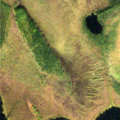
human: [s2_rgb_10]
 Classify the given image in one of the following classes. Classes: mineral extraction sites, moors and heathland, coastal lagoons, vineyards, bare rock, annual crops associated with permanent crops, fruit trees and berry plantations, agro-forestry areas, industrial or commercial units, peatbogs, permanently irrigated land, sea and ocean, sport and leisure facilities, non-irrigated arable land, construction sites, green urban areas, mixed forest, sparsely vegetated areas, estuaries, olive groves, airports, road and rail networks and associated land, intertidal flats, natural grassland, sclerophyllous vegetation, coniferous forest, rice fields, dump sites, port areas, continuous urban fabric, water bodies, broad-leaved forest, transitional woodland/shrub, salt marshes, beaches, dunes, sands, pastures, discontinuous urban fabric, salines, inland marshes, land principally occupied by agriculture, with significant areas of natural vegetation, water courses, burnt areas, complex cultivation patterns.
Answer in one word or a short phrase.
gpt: coniferous forest, peatbogs, water bodies